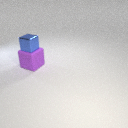
small blue metal cube above large purple rubber cube